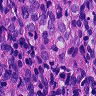
Metastatic tissue present: yes